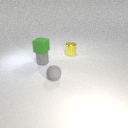
small yellow metal cylinder to the right of small gray rubber sphere